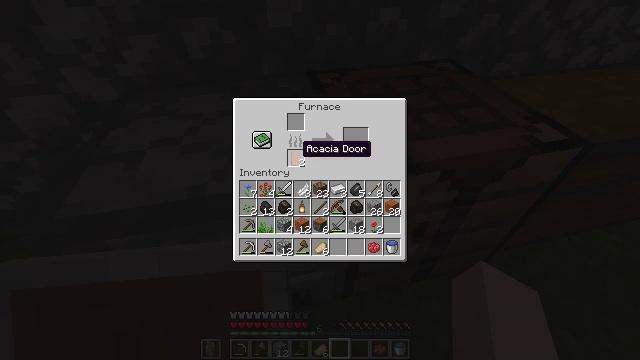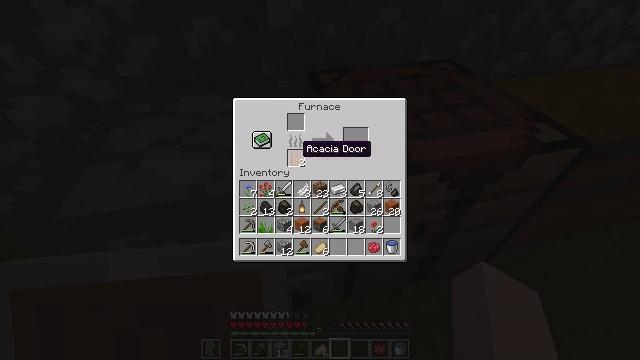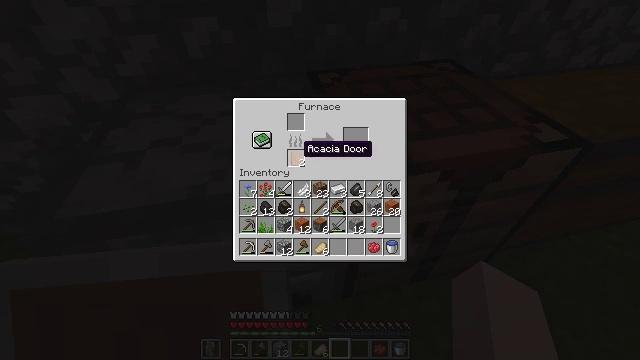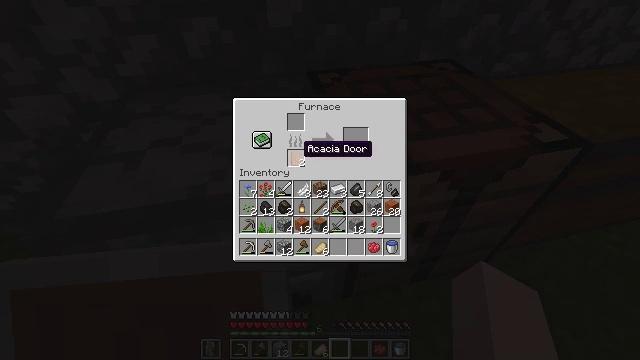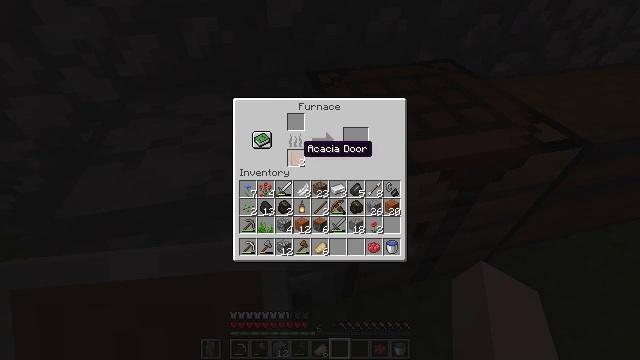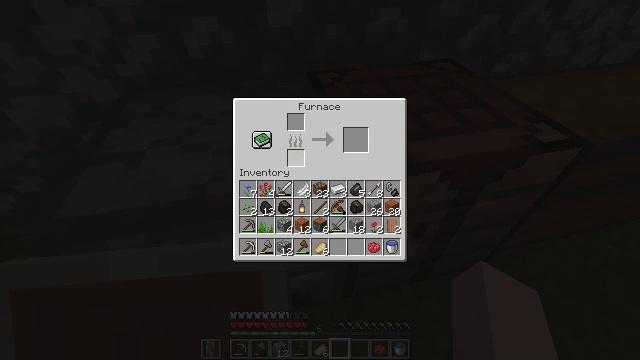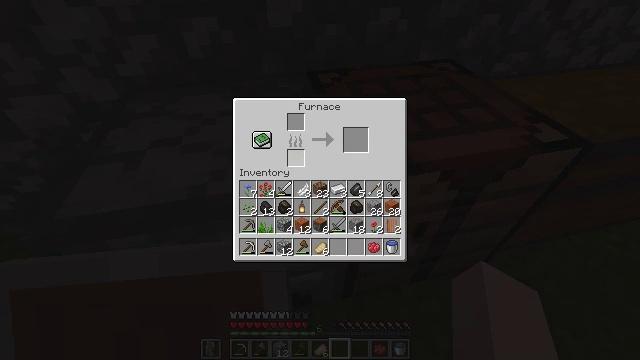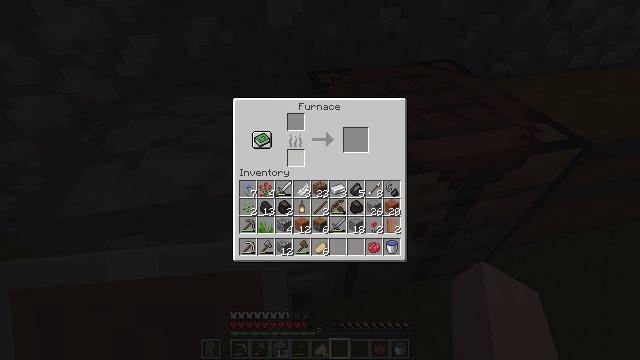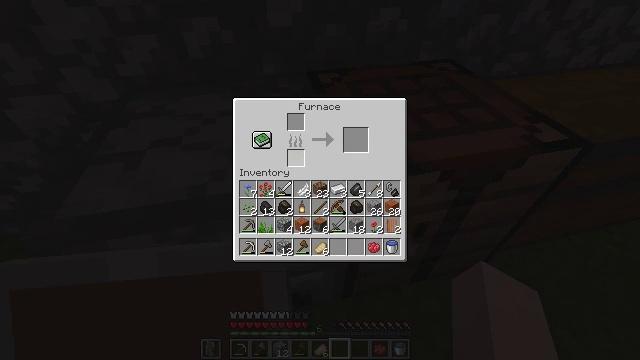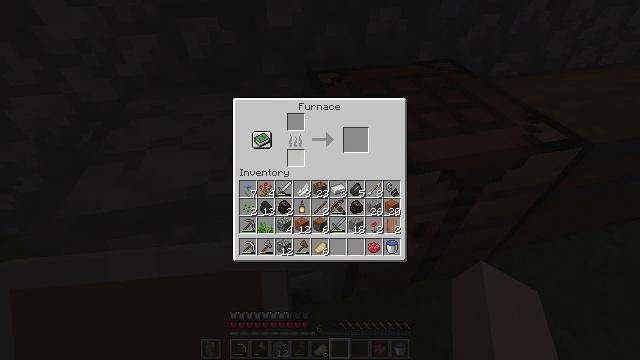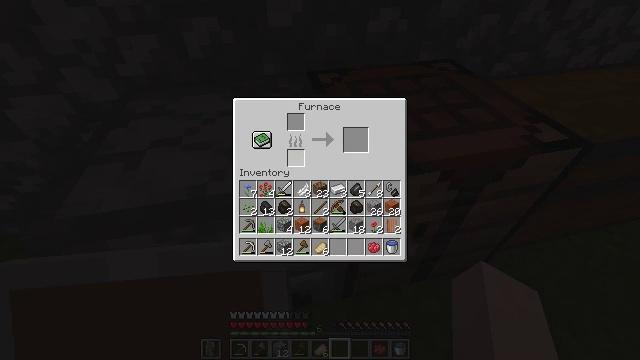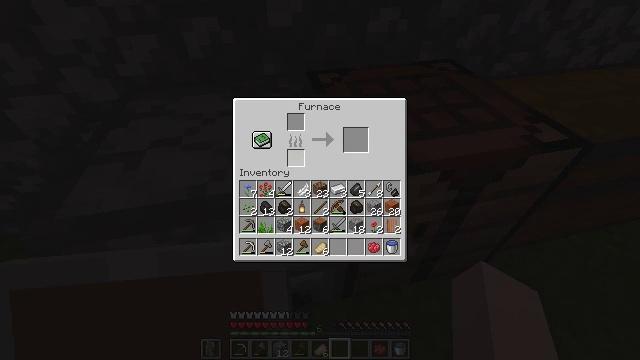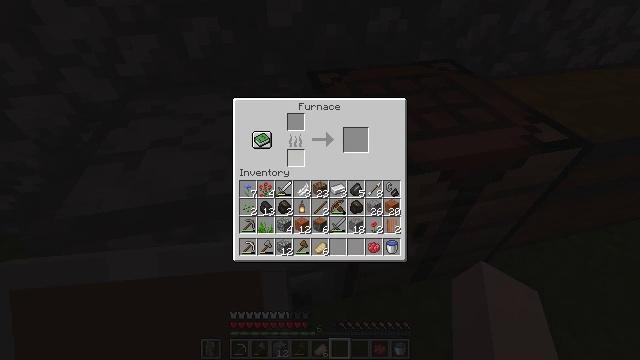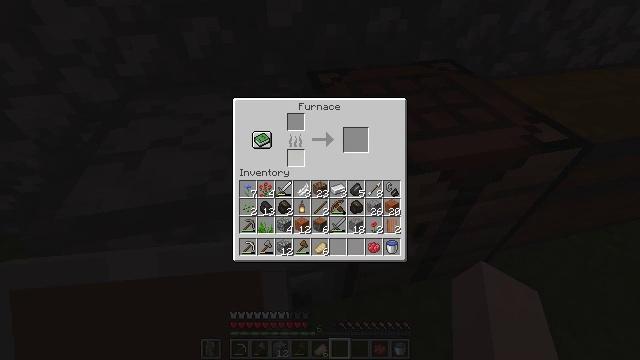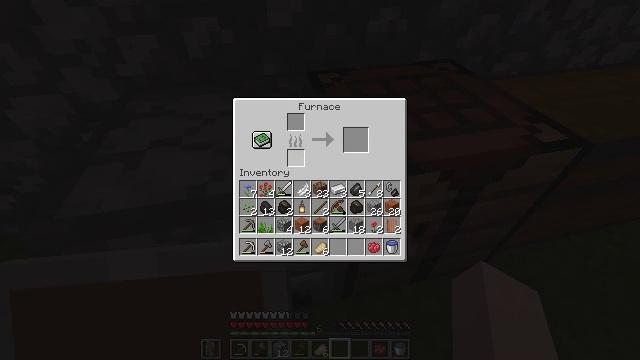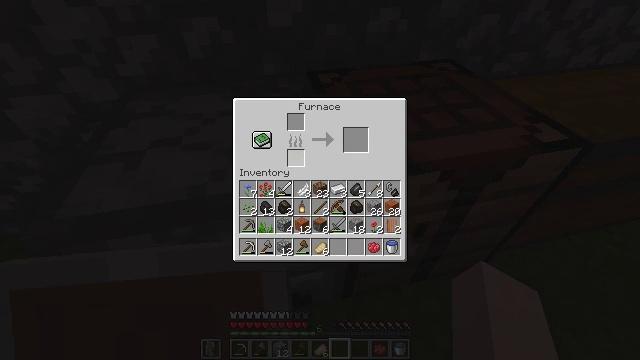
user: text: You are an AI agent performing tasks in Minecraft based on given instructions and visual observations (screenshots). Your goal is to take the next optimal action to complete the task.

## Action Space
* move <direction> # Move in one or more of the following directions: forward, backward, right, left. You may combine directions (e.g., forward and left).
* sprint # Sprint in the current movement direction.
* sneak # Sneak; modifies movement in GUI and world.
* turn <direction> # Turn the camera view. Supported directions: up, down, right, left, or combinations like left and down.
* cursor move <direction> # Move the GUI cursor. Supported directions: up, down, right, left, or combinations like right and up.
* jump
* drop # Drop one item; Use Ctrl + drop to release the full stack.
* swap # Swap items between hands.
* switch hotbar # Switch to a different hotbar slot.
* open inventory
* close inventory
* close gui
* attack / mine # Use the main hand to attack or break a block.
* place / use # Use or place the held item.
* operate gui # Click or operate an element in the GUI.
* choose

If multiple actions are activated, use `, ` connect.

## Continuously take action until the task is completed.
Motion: motion action
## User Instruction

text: Craft an acacia pressure plate using acacia planks.
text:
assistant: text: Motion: sneak
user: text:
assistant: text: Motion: sneak
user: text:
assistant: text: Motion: sneak
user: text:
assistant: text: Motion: sneak
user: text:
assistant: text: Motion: sneak, choose
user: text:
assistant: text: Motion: sneak, choose
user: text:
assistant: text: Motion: sneak, choose
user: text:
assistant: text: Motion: no_op
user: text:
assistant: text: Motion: no_op
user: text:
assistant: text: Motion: no_op
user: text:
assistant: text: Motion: no_op
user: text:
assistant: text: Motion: no_op
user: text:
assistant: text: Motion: no_op
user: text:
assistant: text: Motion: no_op
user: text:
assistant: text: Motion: no_op
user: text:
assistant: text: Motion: cursor move right and down
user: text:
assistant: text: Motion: cursor move right and down
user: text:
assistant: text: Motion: cursor move right and down
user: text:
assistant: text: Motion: cursor move right and down
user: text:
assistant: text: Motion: cursor move right
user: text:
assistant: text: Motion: no_op
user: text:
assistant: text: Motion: no_op
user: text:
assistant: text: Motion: no_op
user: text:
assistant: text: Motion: no_op
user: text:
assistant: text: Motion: no_op
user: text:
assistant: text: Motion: cursor move right
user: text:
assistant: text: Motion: no_op
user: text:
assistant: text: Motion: no_op
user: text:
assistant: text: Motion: choose
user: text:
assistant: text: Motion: choose